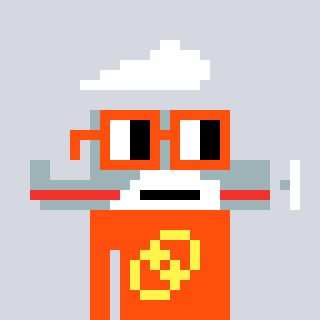
a pixel art character with square orange glasses, a plane-shaped head and a orange-colored body on a cool background